Question: Here's my database, which is meant to contain data on musicians. My database design skills aren't the greatest but hopefully it's alright.

Tags = genres, for example rock.
Skills = guitar or vocalist
User_tags and user_skills are just being used to link the tables together, since a user can have many skills and many tags.
What I'm trying to do is query the database so that I can find users who have certain skills and are interested in certain genres. For example, find all users who are interested in rock and can play guitar. I looked up joins and managed to come up with the following query:
'''
SELECT users.username, skills.skill_name
FROM user_skills
JOIN users
ON users.user_ID = user_skills.user_ID
JOIN skills
ON skills.skill_ID = user_skills.skill_ID
WHERE skills.skill_name = 'Guitar';
'''
This worked, and I was able to find all users who played the guitar, but I can't figure out how to include the other half of the database as well (the tags). I tried this:
'''
SELECT users.username, skills.skill_name, tags.tag_name
FROM user_skills, user_tags
JOIN users
ON users.user_ID = user_skills.user_ID
JOIN skills
ON skills.skill_ID = user_skills.skill_ID
JOIN tags
ON tags.tag_ID = user_tags.tag_ID
WHERE skills.skill_name = 'Guitar' AND tags.tag_name = 'Rock';
'''
But I got an error: '#1054 - Unknown column 'user_skills.user_ID' in 'on clause''
The column is definitely there though so the only thing I can think of that's breaking it is you cant join when you're selecting things from two tables. Every other example I looked at was just selecting data from one table.
Does anyone know how I can query all of my tables?
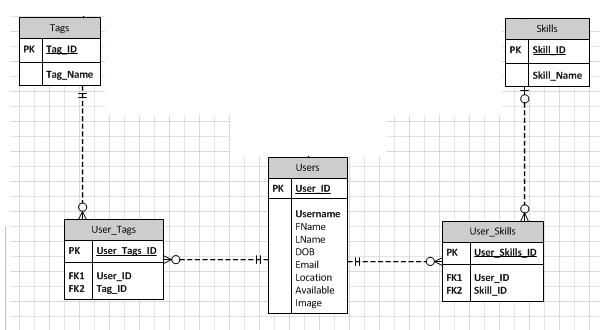
Answer: You can still select data from both tables. Give this a shot:
'''
SELECT DISTINCT
users.username
FROM
users
INNER JOIN
user_skills ON users.user_id = user_skills.user_id
INNER JOIN
skills ON (user_skills.skill_id = skills.skill_id AND skills.skill_name = 'Guitar')
INNER JOIN
user_tags ON users.user_id = user_tags.user_id
INNER JOIN
tags ON (user_tags.tag_id = tags.tag_id AND tags.tag_name = 'Rock')
'''